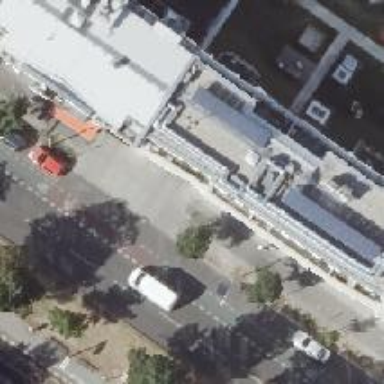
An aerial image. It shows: Parking entrance.